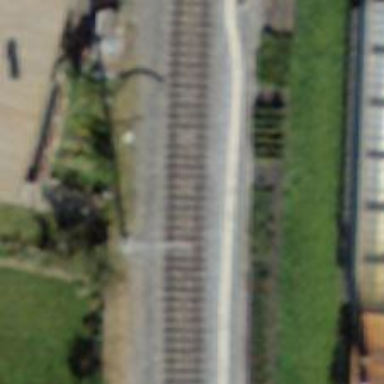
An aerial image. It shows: Railway track with contact line for electrification.